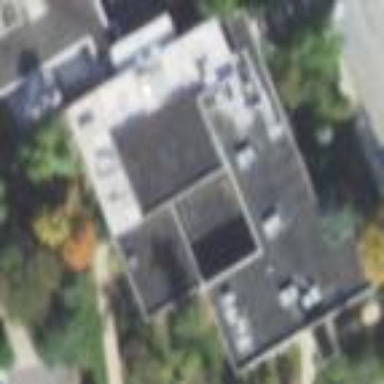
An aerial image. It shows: School building.